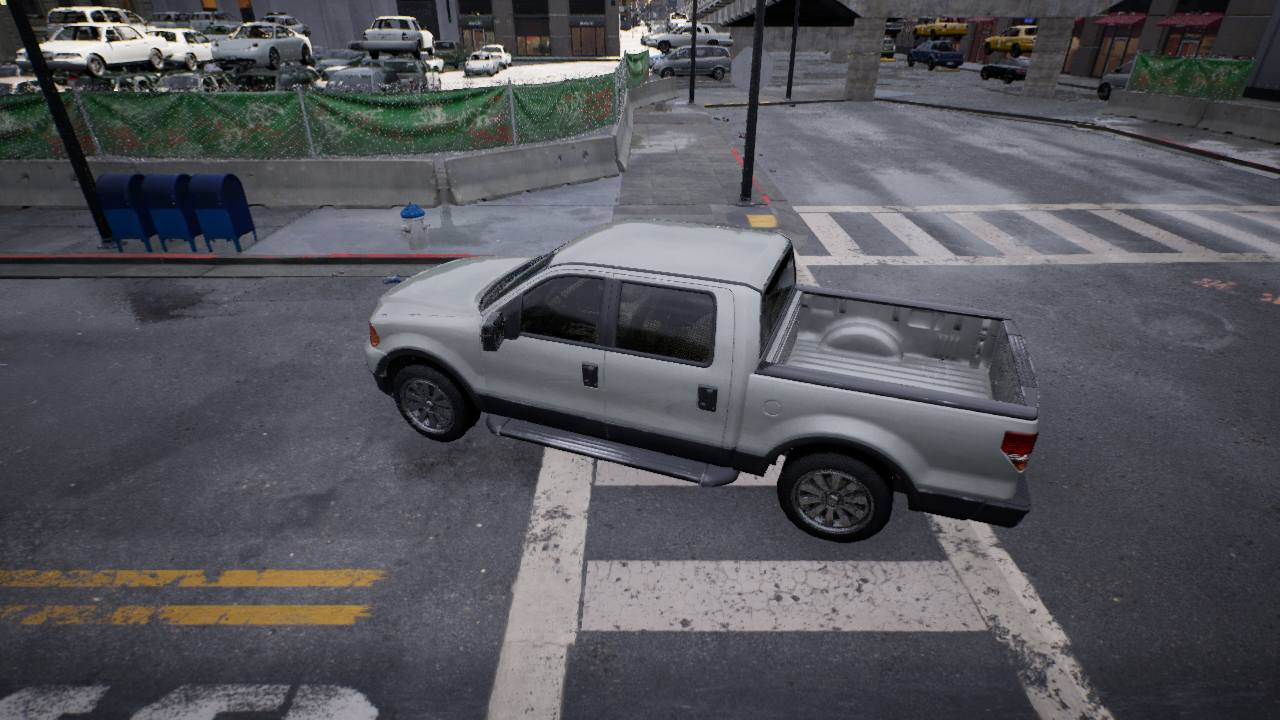
Venue: intersection
Lighting: clear day
Vehicle rig: pickup